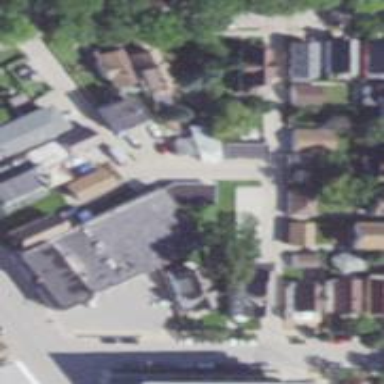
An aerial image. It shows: Building housing bowling alley.